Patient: sex F, age 46
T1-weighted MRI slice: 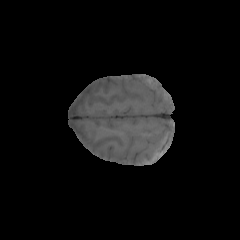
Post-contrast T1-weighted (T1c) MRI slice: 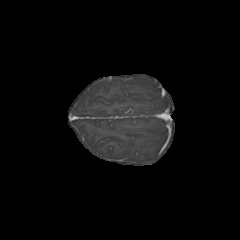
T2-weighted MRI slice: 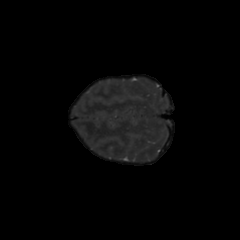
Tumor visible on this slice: no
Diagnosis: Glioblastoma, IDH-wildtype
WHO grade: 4